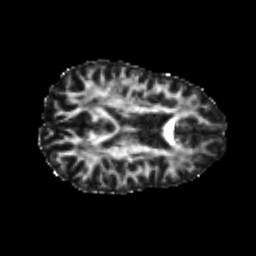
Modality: FA
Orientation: axial
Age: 24
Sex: female
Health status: healthy
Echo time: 0.074 s